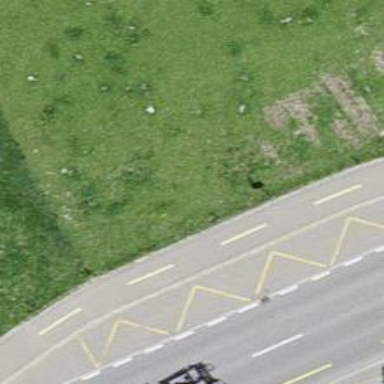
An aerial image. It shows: Bus stop with platform for public transport.